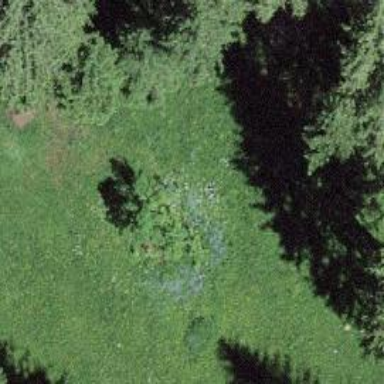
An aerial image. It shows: Single tag "natural: tree."